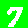
Digit: 7